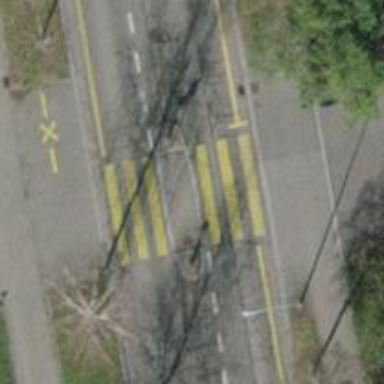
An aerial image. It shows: Uncontrolled zebra crossing with central island.